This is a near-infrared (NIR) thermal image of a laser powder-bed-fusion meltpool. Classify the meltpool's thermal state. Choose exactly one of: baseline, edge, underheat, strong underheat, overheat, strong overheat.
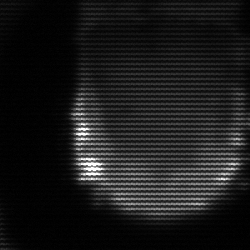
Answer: edge